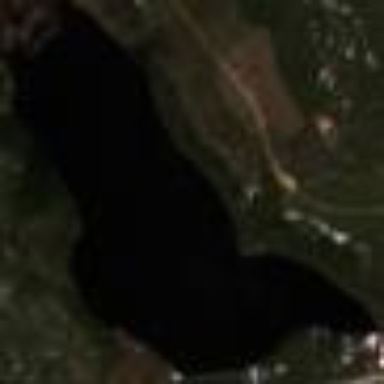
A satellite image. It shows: Lake with natural water.